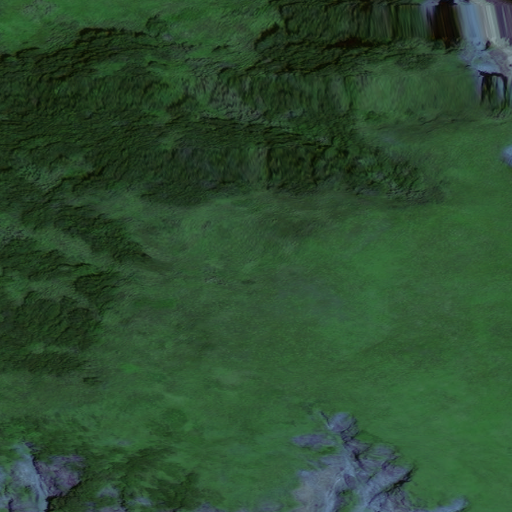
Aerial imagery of island in Alaska named Shapka Island containing only unknown